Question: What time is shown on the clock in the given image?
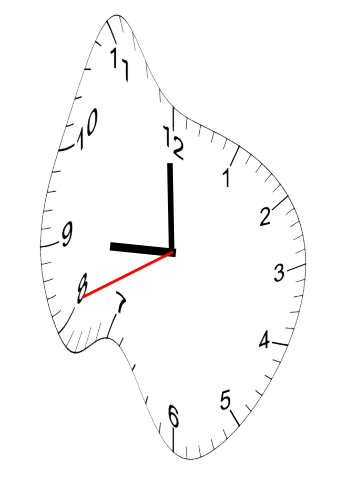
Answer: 08:59:41